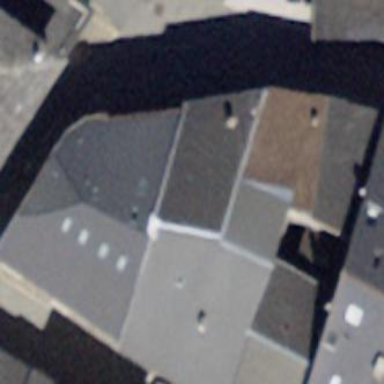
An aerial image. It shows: Terrace building.